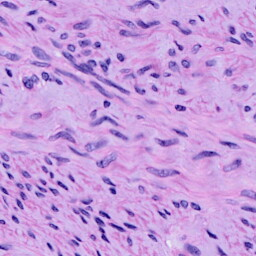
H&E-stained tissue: Cervix